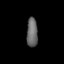
Tissue: lung
Cell type: Fibroblasts
Senescence score: 0.6017
Nuclear area (px): 318
Mean DAPI intensity: 102.604